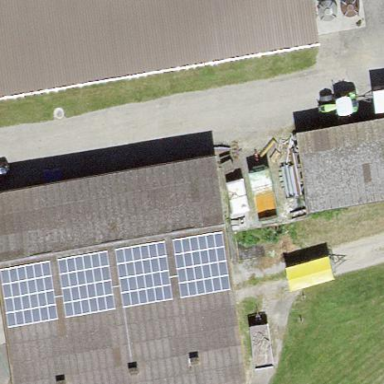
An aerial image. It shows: Barn.